Question:
First look at the picture. Now if the edit link is present, I have to perform some steps, if edit link is not present, I have to perform different steps. How can I do this in Selenium IDE.
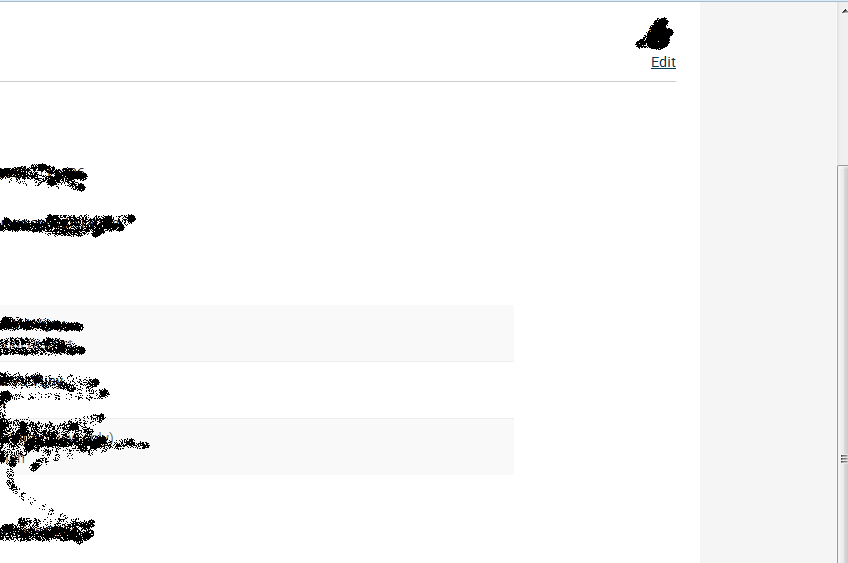
Answer: here is example of if else on ide . On ide you will see three columns command , target and value
'''
Command |Target | value
store | true | var1
if | storedVars.var1
echo | I am in the if
else
echo | I am in the else
endIf
'''
If you have any further question than feel free to contact here